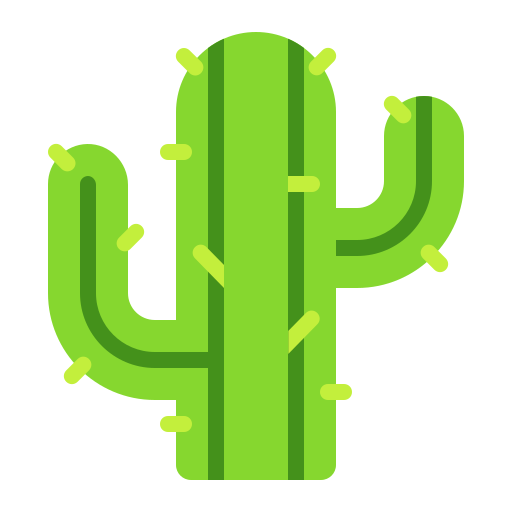
cactus flat